Interaction volume radius: 5 \u00c5
Interaction volume height: 30 \u00c5
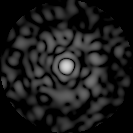
Disorder parameter: 0.824